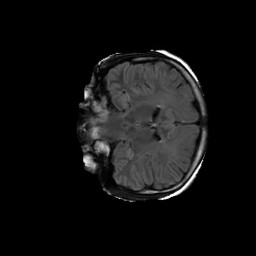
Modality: FLAIR
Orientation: coronal
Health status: ill
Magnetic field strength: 3 T